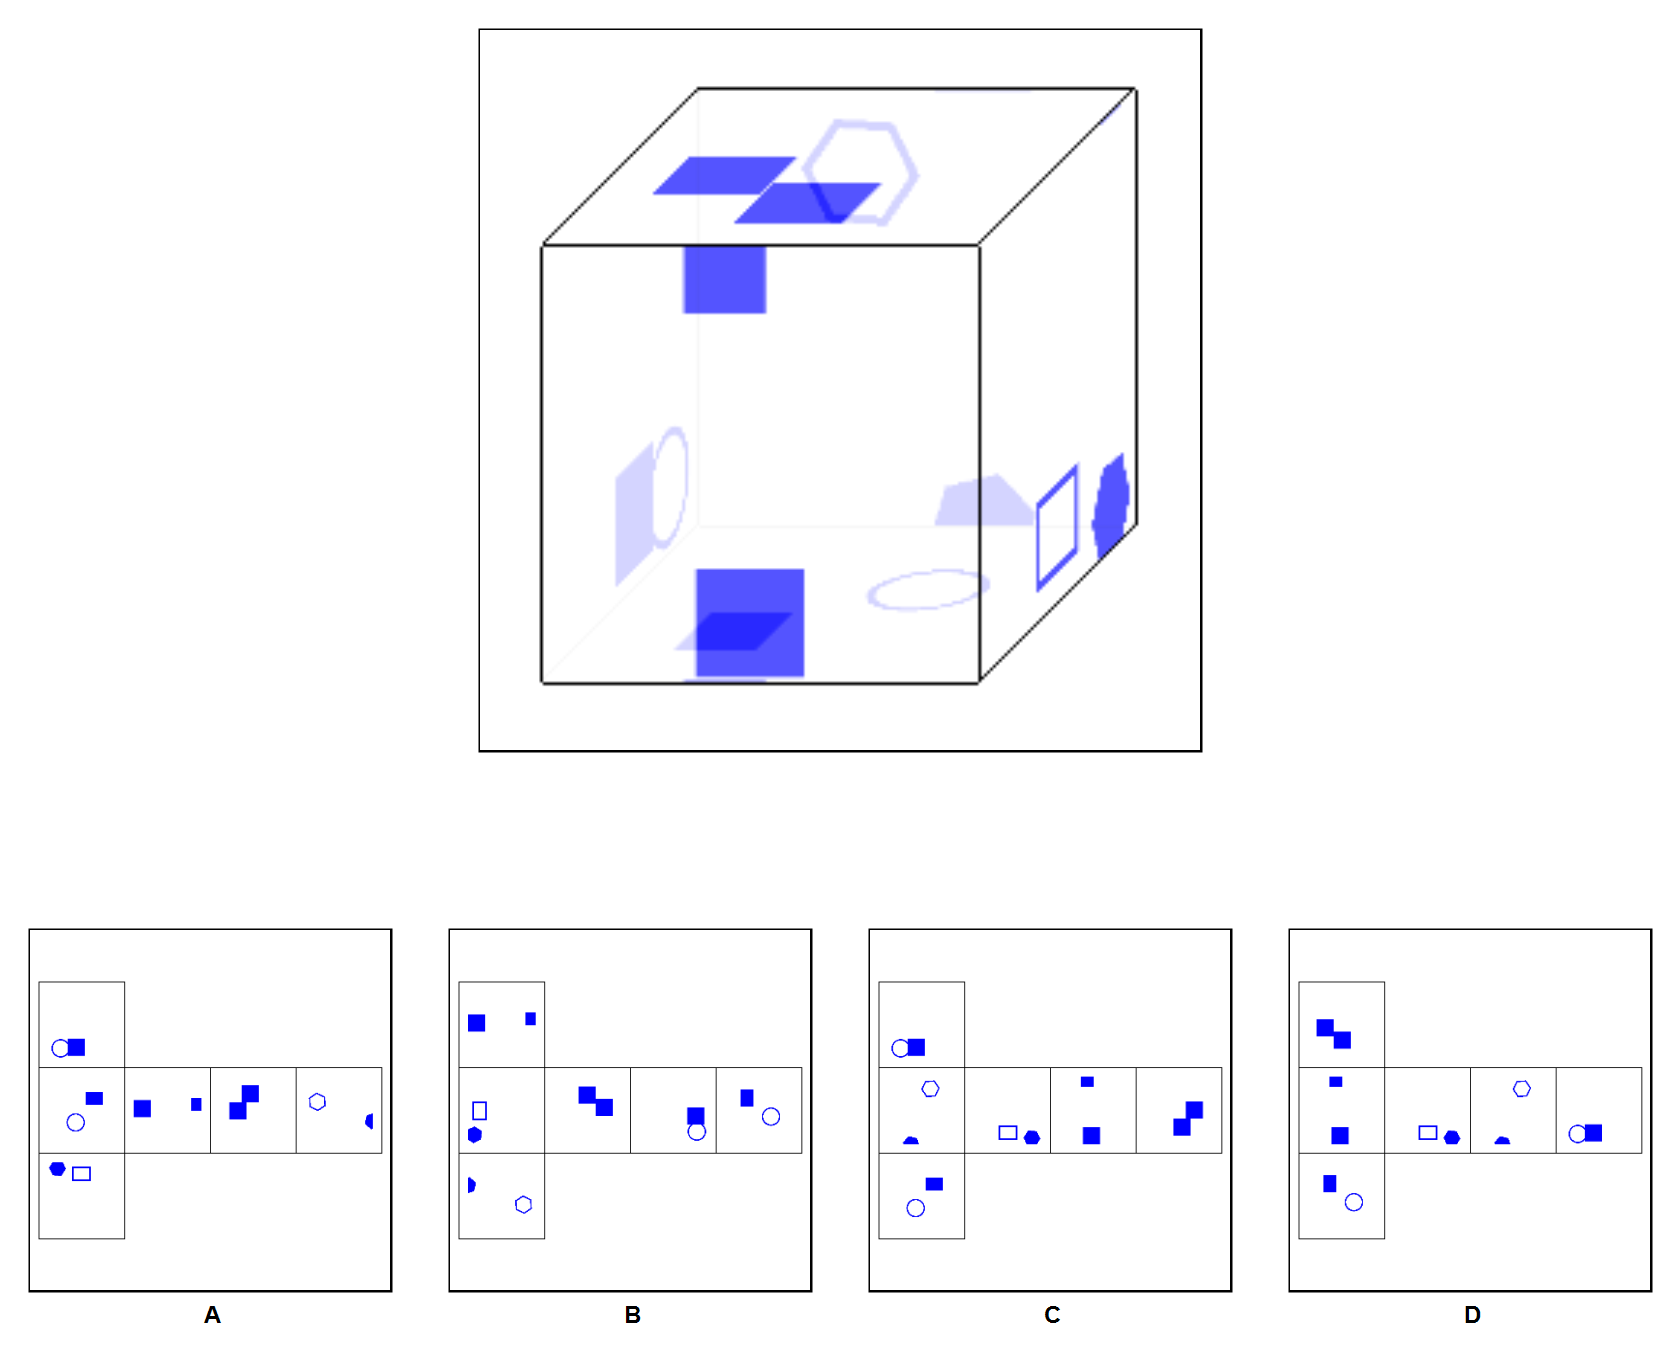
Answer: C